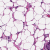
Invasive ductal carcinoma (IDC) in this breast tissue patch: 0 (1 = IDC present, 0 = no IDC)